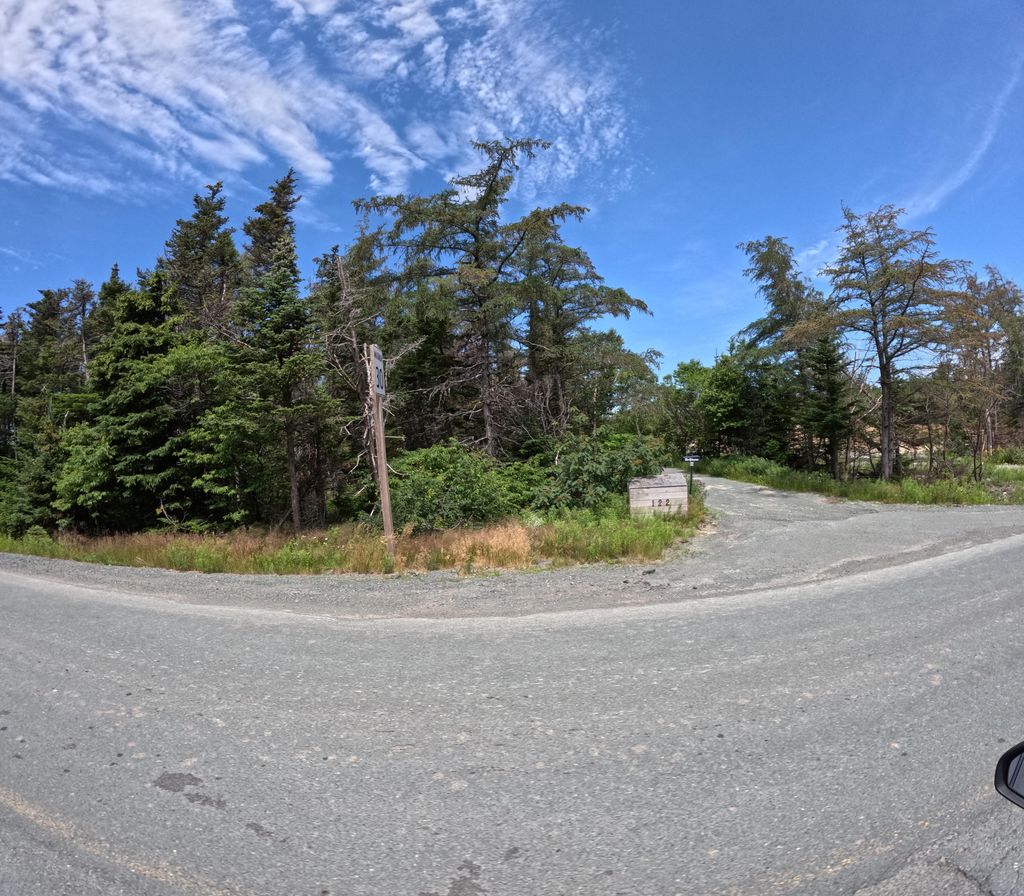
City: st_johns